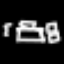
Label: square